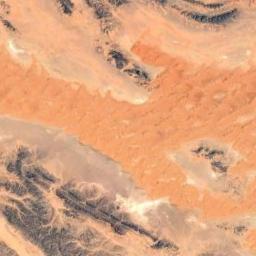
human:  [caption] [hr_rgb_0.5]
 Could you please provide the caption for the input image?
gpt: There are yellow desert with lines of green plants .

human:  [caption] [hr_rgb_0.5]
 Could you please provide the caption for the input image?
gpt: There are parallel lines in this desert .

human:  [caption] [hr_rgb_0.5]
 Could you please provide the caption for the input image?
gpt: The yellow desert covers the brown bare land .

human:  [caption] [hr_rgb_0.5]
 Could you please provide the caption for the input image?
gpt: A desert with some black rocks .

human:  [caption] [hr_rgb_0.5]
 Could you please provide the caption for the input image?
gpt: The desert has orange sand and some mountains .